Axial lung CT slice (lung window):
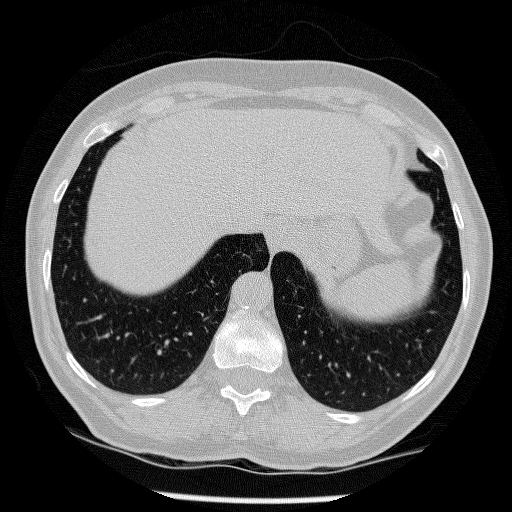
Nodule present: no